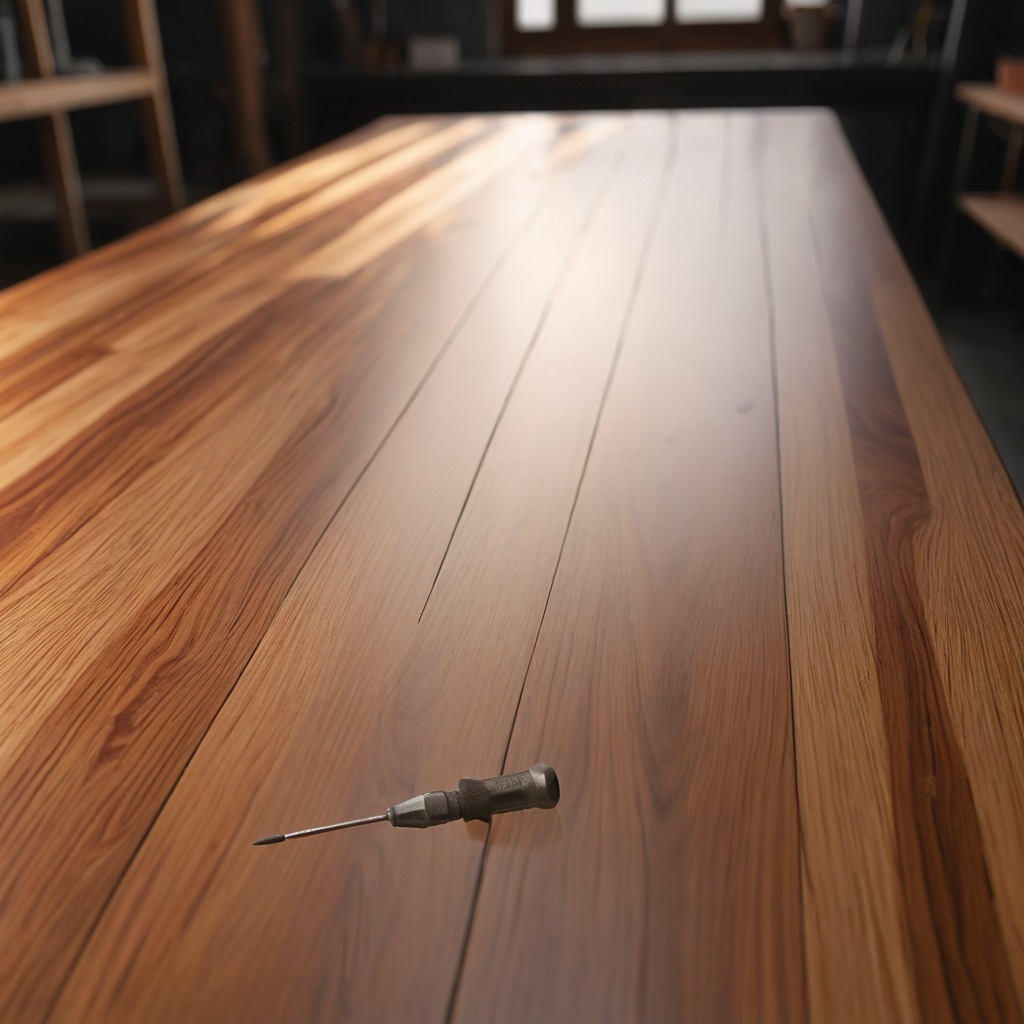
A screwdriver is lying on a wooden table in a carpentry studio.